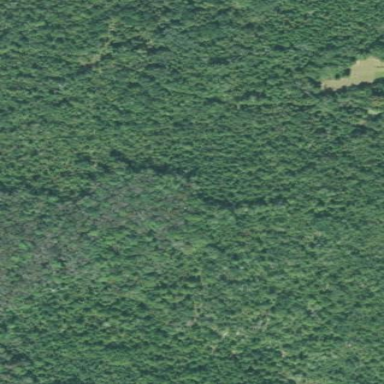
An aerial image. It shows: Woodland consisting mainly of needle-leaved trees.